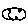
Label: cloud